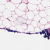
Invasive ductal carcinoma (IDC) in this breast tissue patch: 0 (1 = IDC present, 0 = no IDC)